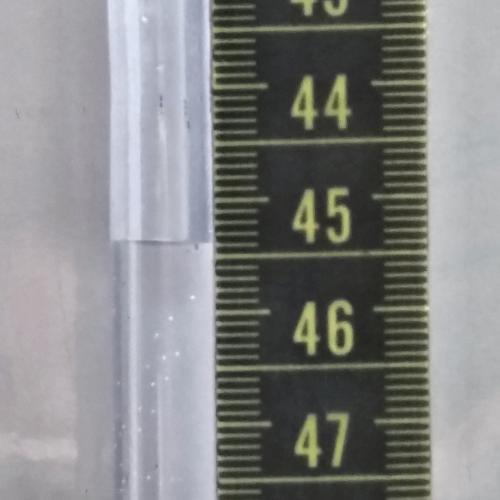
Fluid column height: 45.4 cm